Question: Count the number of objects in the diagram.
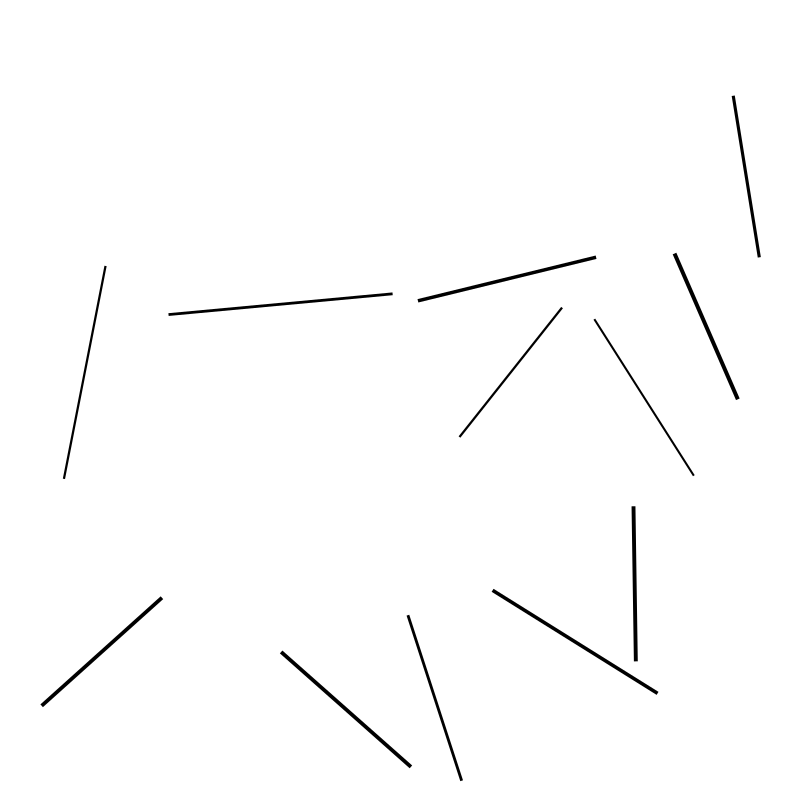
Answer: 12